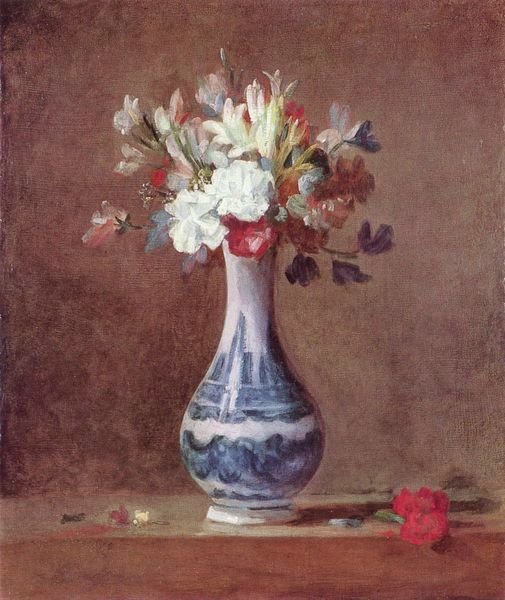
Titel: Stilleben mit Blumen in einer Vase
Künstler: Jean-Baptiste Siméon Chardin
Standort: Edinburgh
Institution: National Gallery of Scotland
Schlagwörter: blau, blätter, dunkel, gemälde, schatten, weiß, gelb, grün, komposition, blume, blumen, braun, bunt, grau, hell, hintergrund, licht, tisch, blüte, blüten, rose, rosen, rot, hochformat, muster, ornament, wand, lang, stehen, hals, niederlande, tischtuch, öl, boden, realismus, blatt, rokoko, rosa, zart, stilleben, stillleben, vase, hellblau, liegen, blumenvase, farben, fläche, lila, violett, beleuchtung, blue, red, white, duktus, table, schmal, glanz, verzierung, flowers, lciht, pink, lack, strauss, vasen, brown, plant, bauch, hoch, blumenstrauss, blütenblätter, kante, tischkante, schimmer, fuss, porzellan, lilie, nelke, tischplatte, apart, iris, flower, blütenblatt, background, lichtreflex, reflex, freundlich, nelken, wicke, purple, shadow, bouquet, fresien, bauchig, still life, mischung, leaves, wei´, orchidee, floral, einzeln, porzellanvase, delft, wicken, straus, porcelain, arrengement, lily, weißblau, einzelblüte, japanvase, porzelanvase, zartgrün, roter hintergrund, center, balanced, painterly, lilies, petals, carnations, azaleen, carnation, bonnard, single flower, blue and white